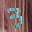
Label: 3